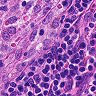
Metastatic tissue present: no